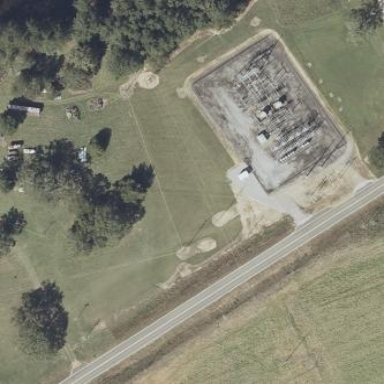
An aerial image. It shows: There is distribution substation enclosed by fence.